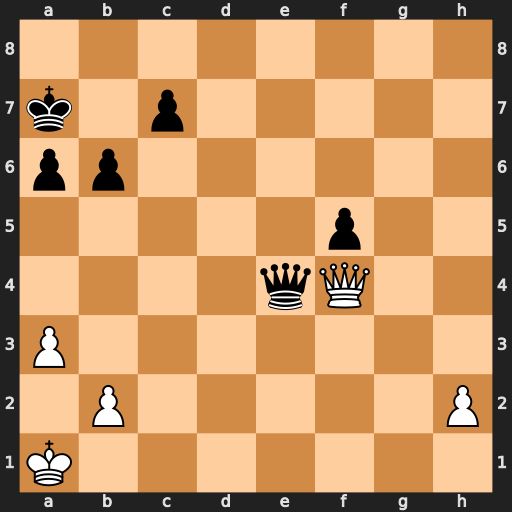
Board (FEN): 8/k1p5/pp6/5p2/4qQ2/P7/1P5P/K7
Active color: w
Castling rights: -
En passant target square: -
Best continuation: Qxe4 fxe4 Kb1